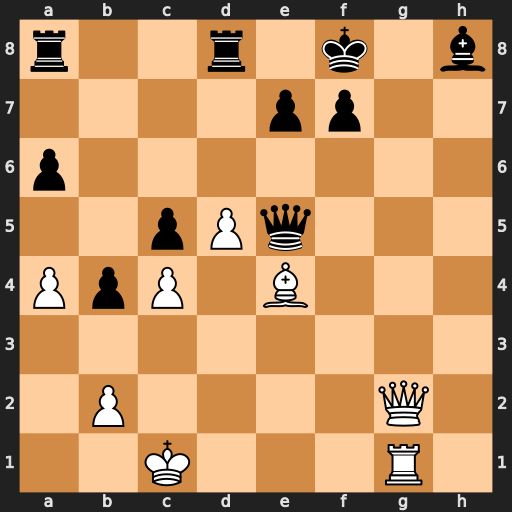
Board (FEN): r2r1k1b/4pp2/p7/2pPq3/PpP1B3/8/1P4Q1/2K3R1
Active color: w
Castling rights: -
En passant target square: -
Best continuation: Qg8#